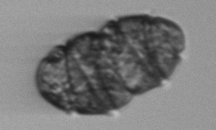
Label: Margalefidinium